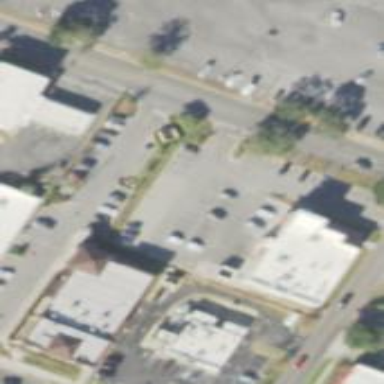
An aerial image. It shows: Parking space is available.